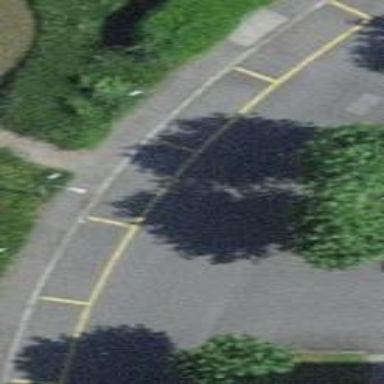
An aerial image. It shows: Parking lane with parallel orientation.